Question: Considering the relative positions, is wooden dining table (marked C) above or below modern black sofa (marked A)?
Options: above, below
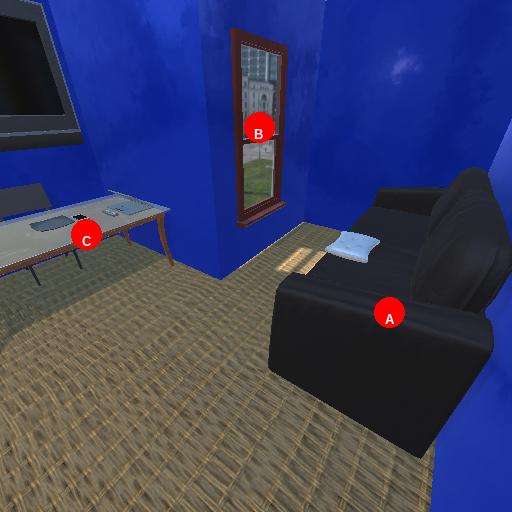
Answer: above